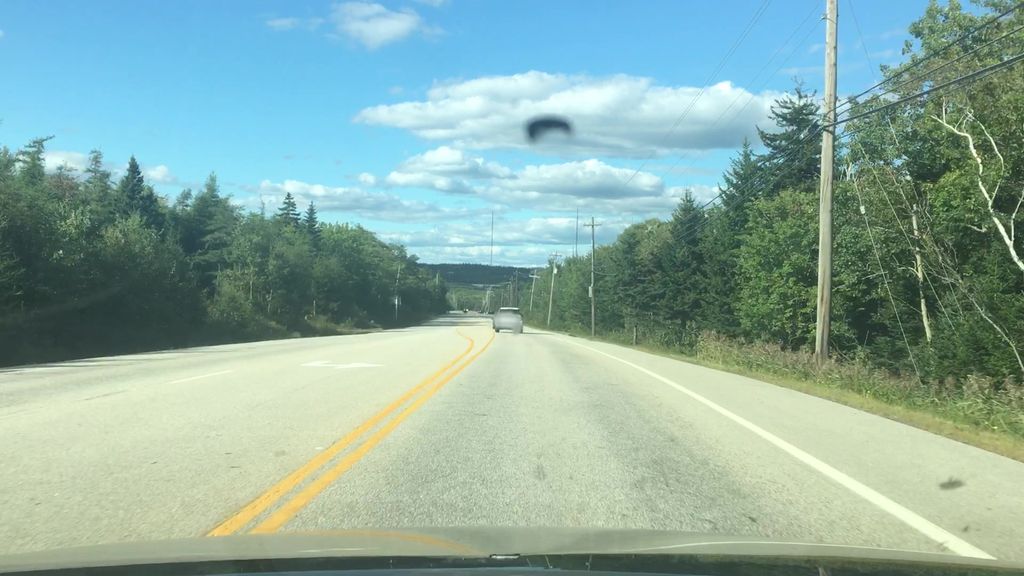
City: halifax